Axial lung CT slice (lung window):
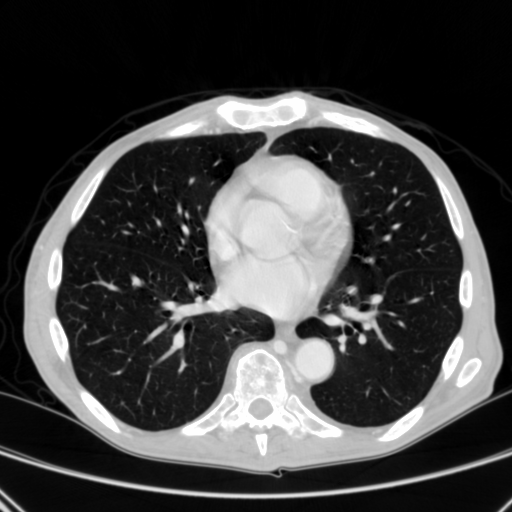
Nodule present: no